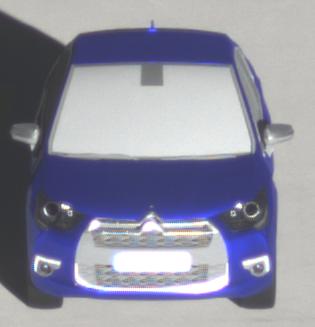
Make: Citroen
Model: DS 4 VTi 120
Detailed model: DS 4
Model produced from: 2011/05
Model produced until: 2015/01
Doors: 5
Color: blue
Road condition: wet road
Daytime: sunrise or sunset
Contrast: high contrast